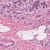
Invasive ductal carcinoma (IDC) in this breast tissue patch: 0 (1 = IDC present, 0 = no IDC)